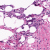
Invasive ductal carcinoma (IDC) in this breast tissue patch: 0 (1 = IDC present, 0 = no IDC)